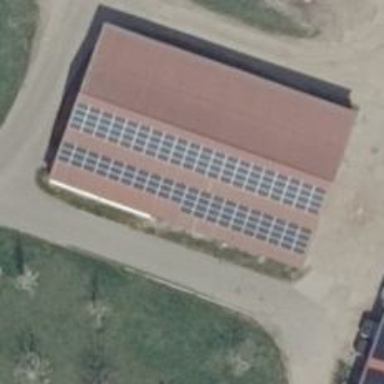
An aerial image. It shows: Solar photovoltaic panel generator producing electricity in small installation.